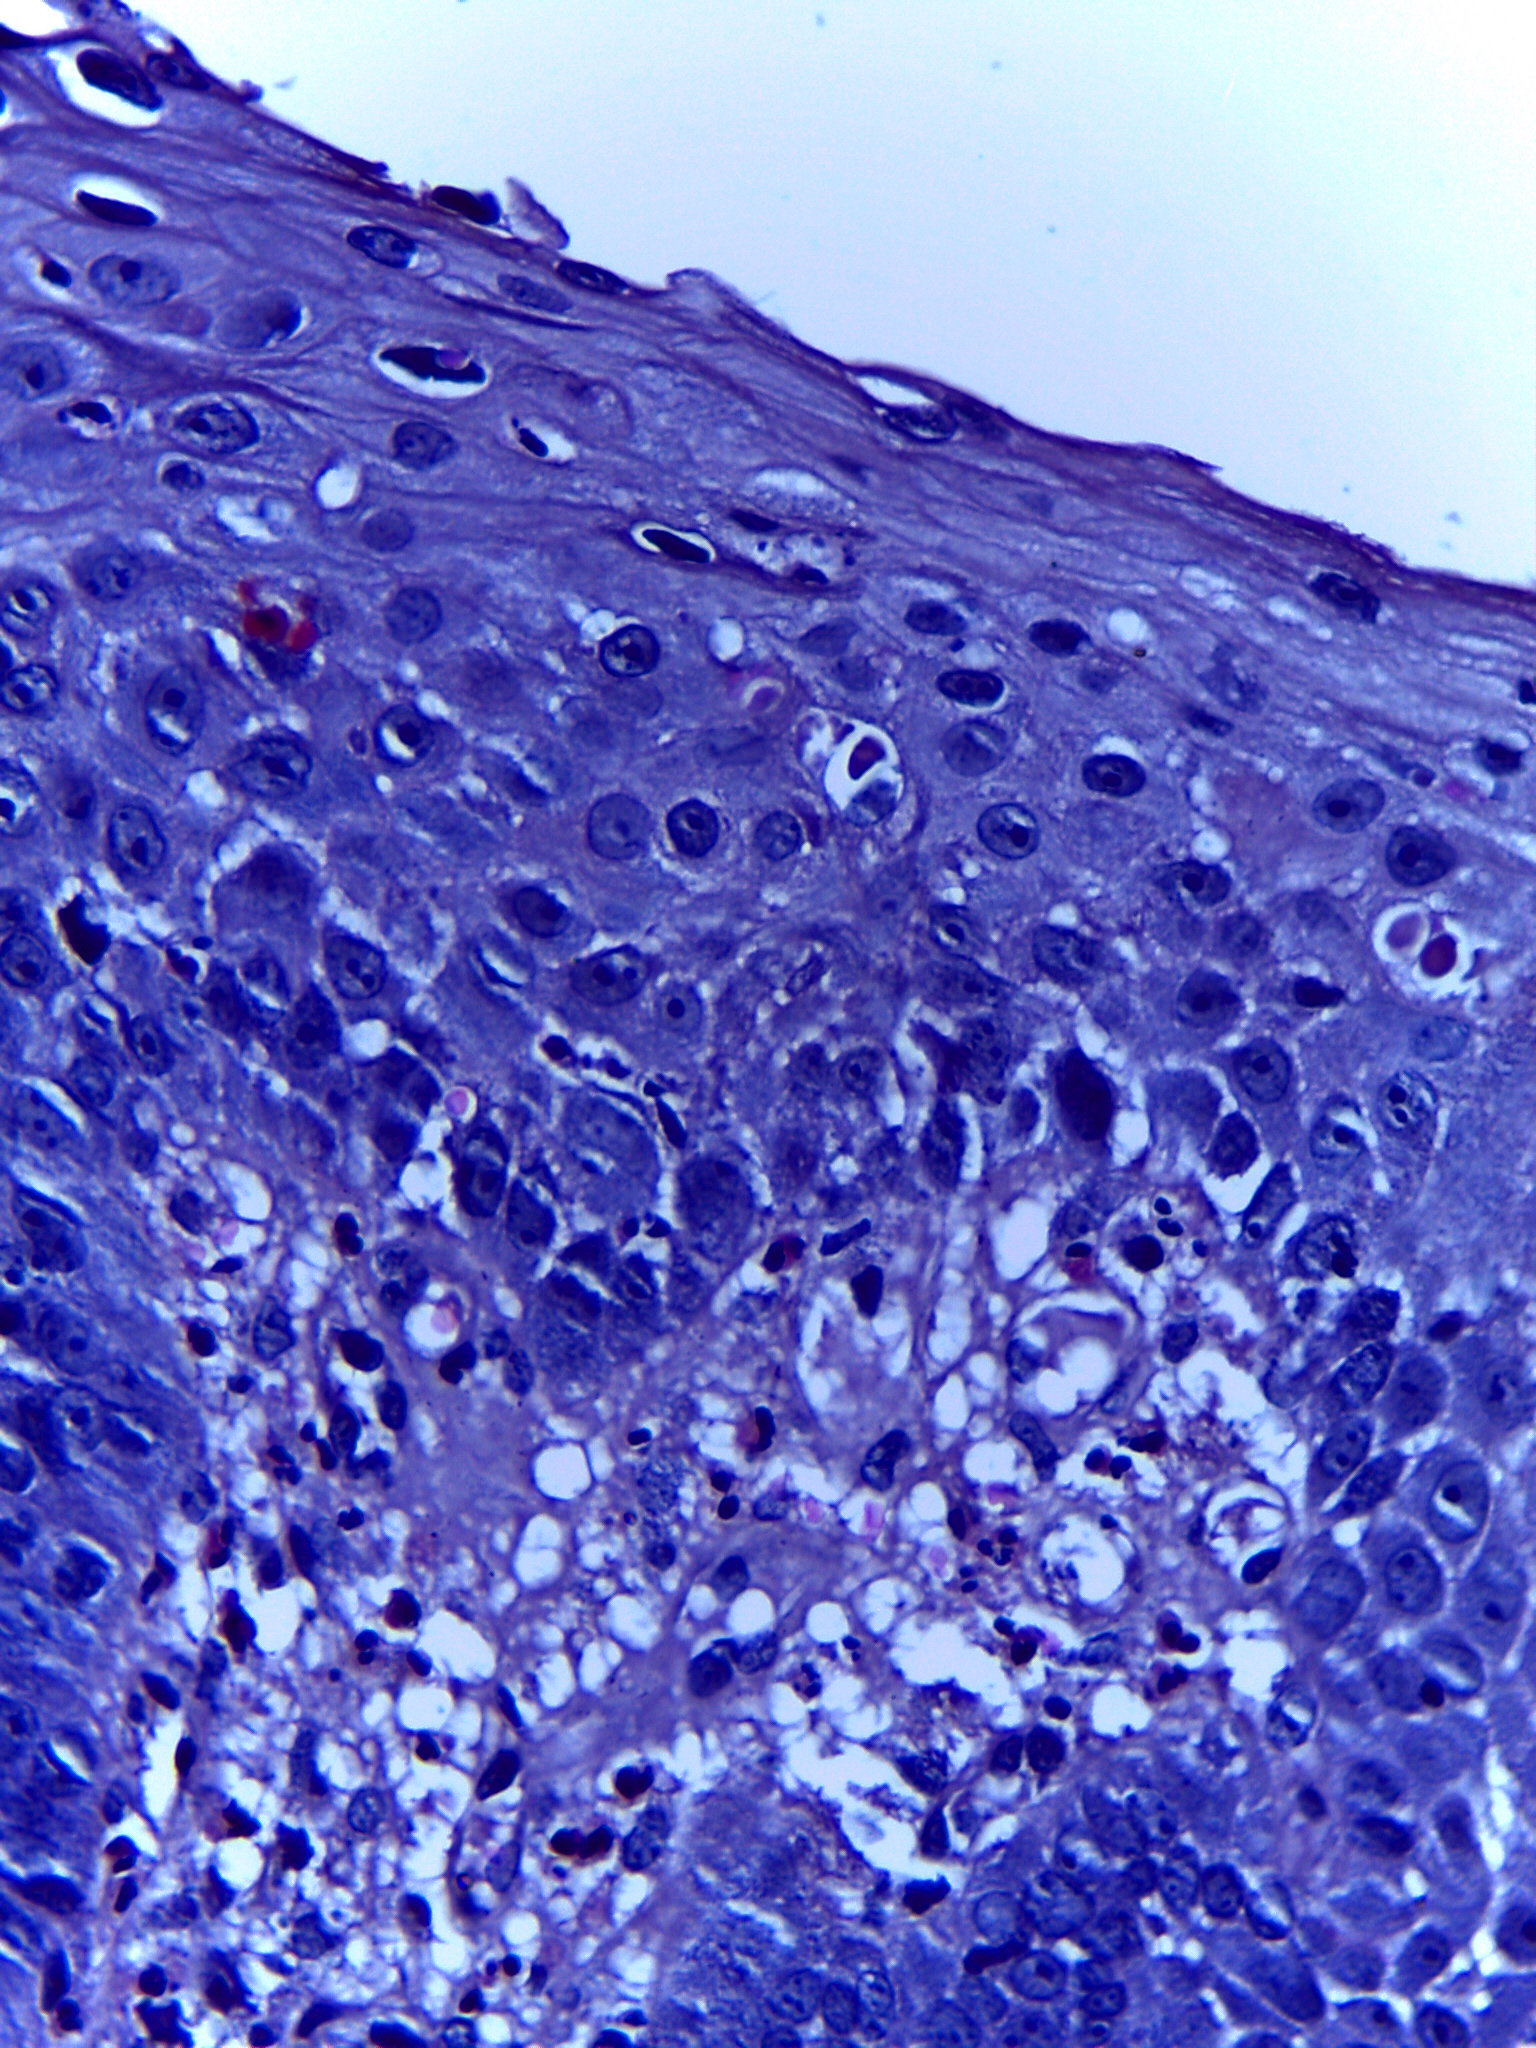
Diagnosis: OSCC